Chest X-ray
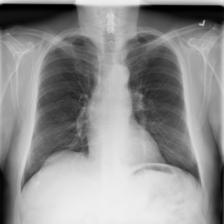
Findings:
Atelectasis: negative
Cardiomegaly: negative
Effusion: negative
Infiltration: negative
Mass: negative
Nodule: negative
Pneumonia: negative
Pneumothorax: negative
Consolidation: negative
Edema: negative
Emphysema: negative
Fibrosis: negative
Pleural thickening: negative
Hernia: negative